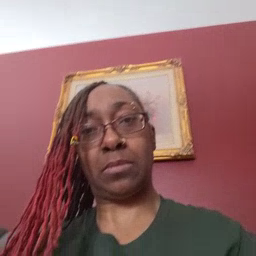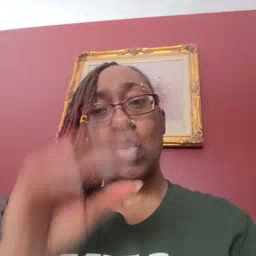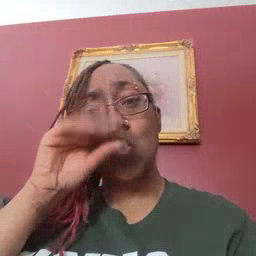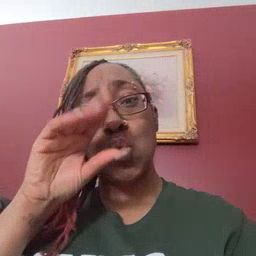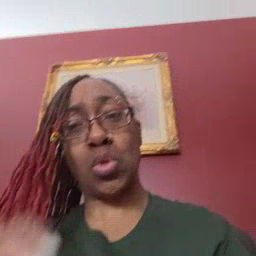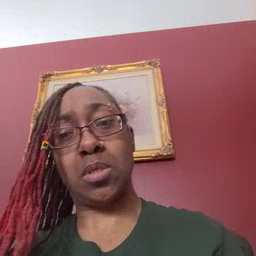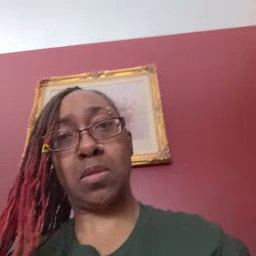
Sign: goose